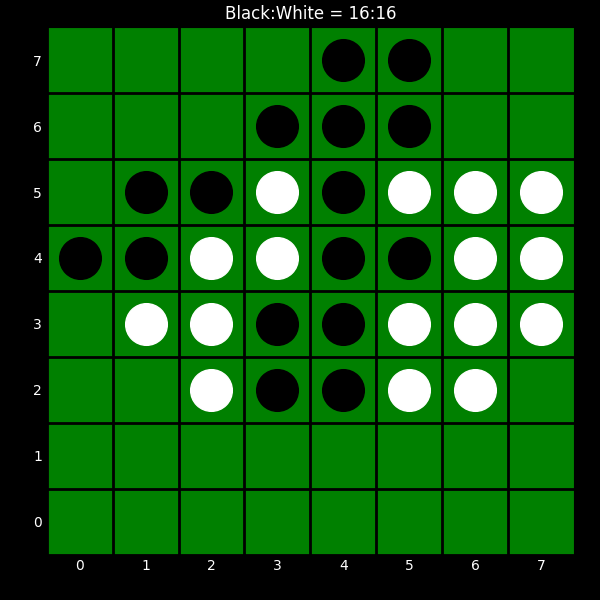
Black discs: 16
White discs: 16